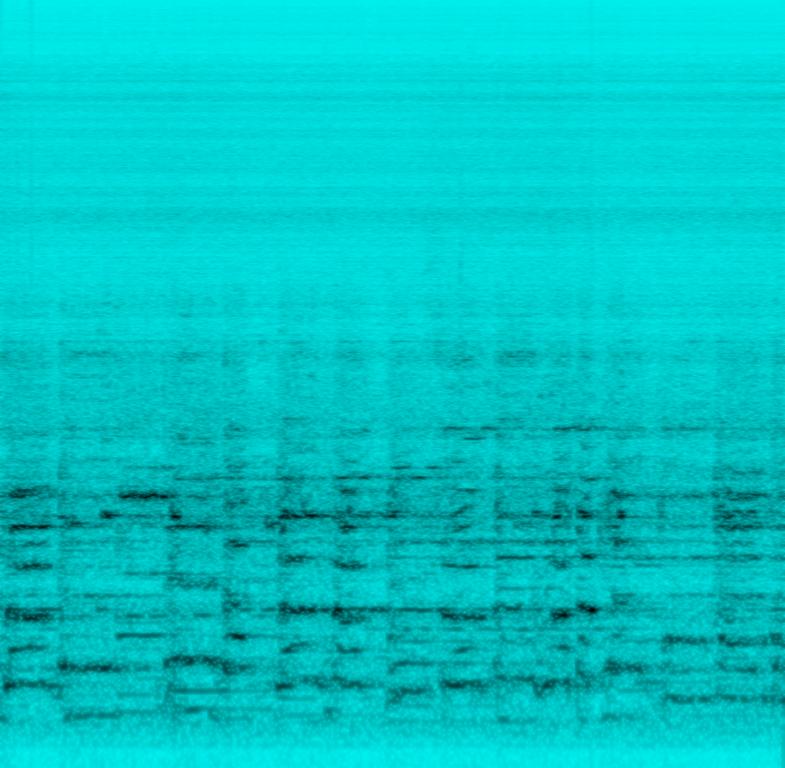
The low quality recording features a harmonized kids' vocals singing over a muffled flute melody. The recording is very noisy and it is in mono, but regardless it sounds happy and fun.